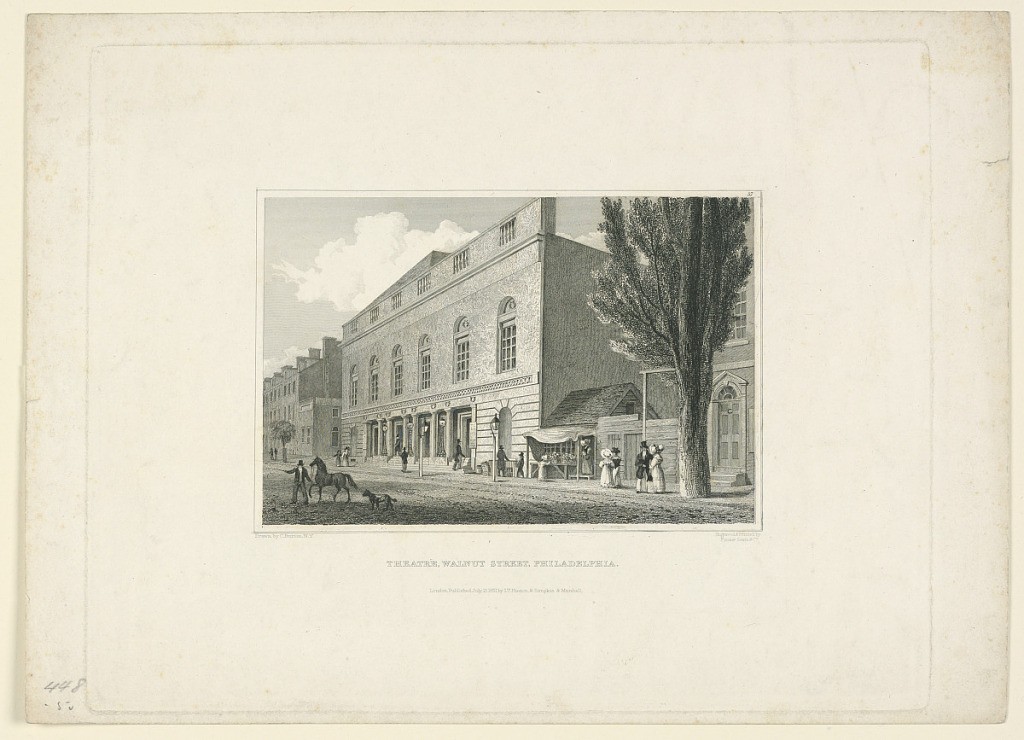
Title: Walnut Street Theater, Philadelphia
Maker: C. Burton, American, b. England, active 1819–42
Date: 1831
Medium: Engraving on paper
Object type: Print
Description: Horizontal rectangle. Oblique view at the side of the street with the threater. Above the upper right corner is the figure 57. Framing lines. Caption: drawn by C. Burton N. Y. Engraved + Printed by / Fenner Sears + Co. / THEATRE WALNUT STREET PHILADELPHIA / London Published July 15, 1831 by I.T. Heriton +Simpkin + Marshall.